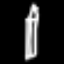
Label: pencil